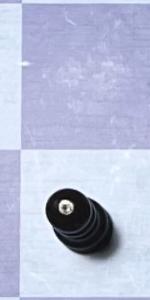
Label: Pawn_Black